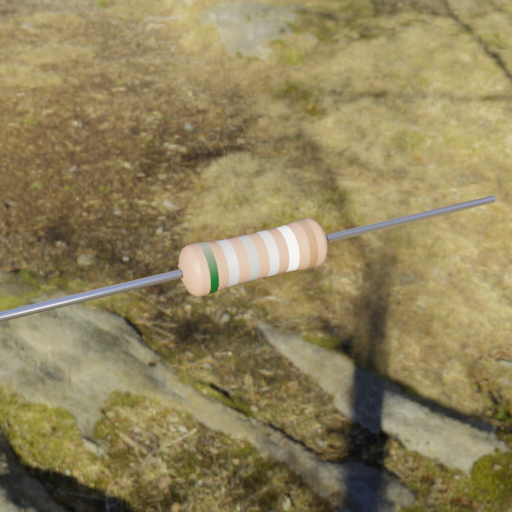
Resistor colour bands (in order): black, silver, gray, silver, white, brown